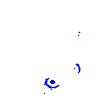
Particle: electron